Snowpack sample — Snodgrass Mountain, Crested Butte, Colorado (2/4/25, 12:06 PM MST)
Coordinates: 38.923, -106.968
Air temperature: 35 °F
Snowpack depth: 80 cm
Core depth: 80 cm
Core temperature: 32 °F
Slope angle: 14°, slope face: 78°
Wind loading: low
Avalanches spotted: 0
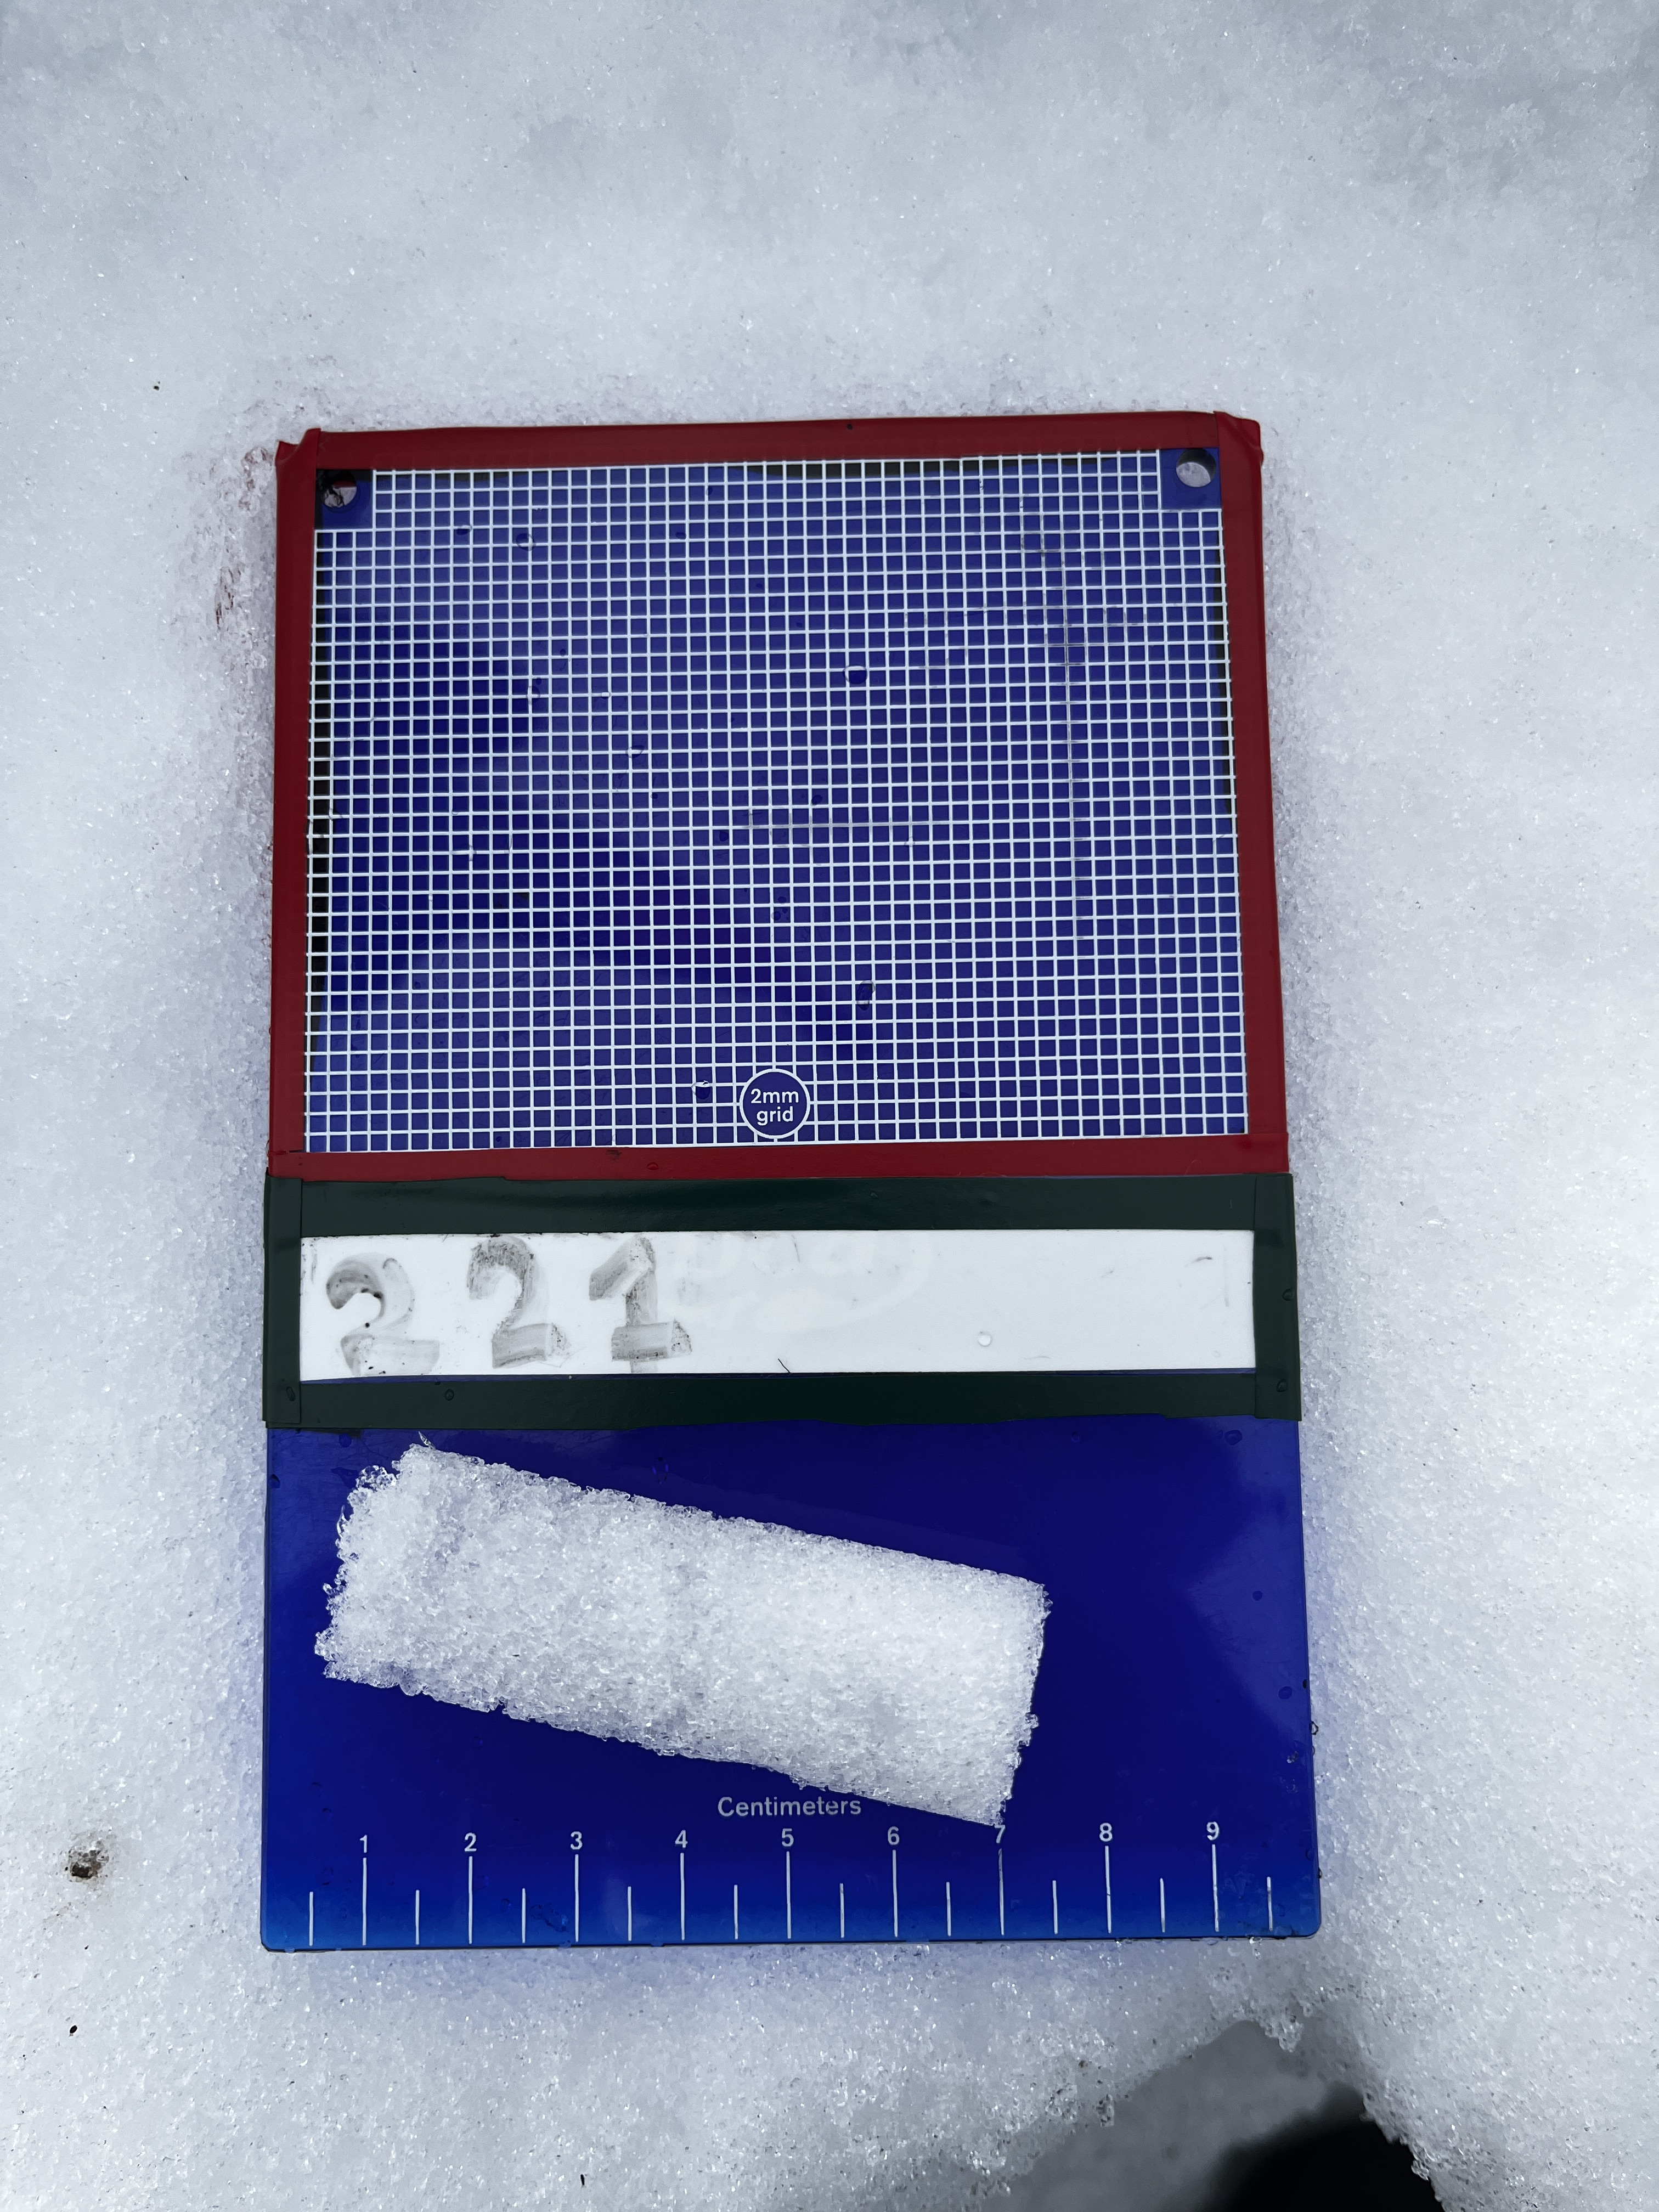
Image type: crystal_card
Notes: No avalanches nearby, unusually warm weather for the last month reported by residents, Collected 25 yards from treeline